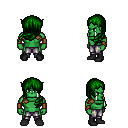
a pixel art fantasy rpg character, male body template, orc, green skin, leather shoulder armor, metal pants, green left-swept hairstyle, leather bracers, black shoes, four views (front, back, left, right), 2x2 character sprite sheet, small pixel art, hard edges, no anti-aliasing